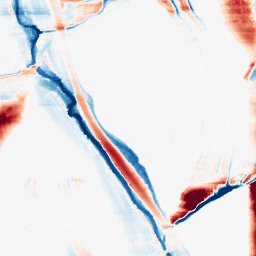
Category: morphological
Decomposition family: morphological_ellipse
Decomposition parameters: operation: average
width: 5
height: 50
Upsampling method: bicubic_3x
Upsampling parameters: scale: 3
Upsampling scale: 3